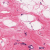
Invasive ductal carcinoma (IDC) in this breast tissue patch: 0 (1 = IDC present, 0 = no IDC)